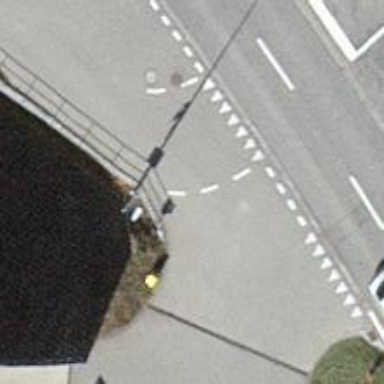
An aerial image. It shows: Post box is visible.